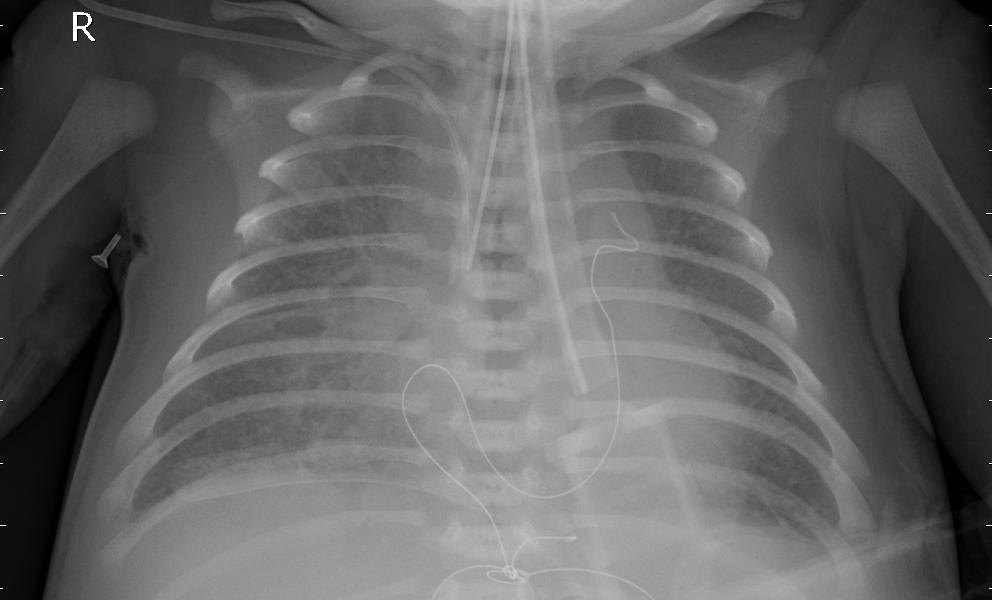
Diagnosis: PNEUMONIA